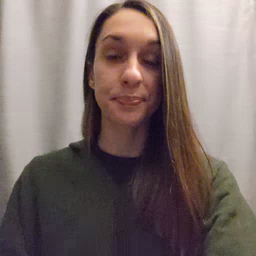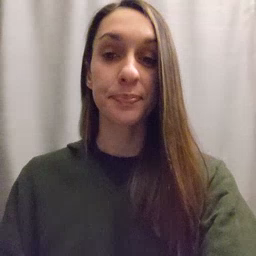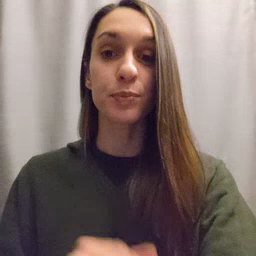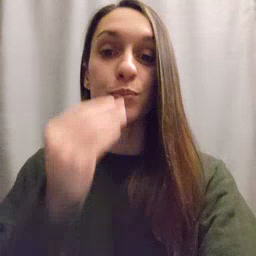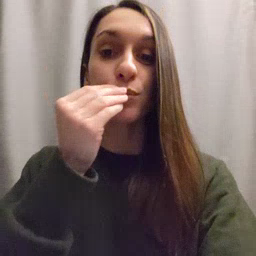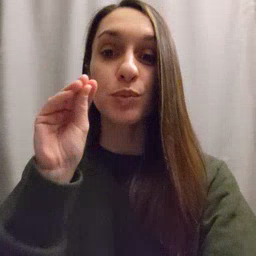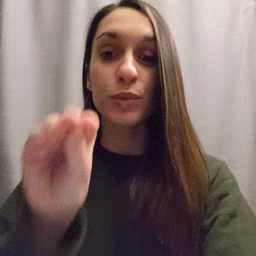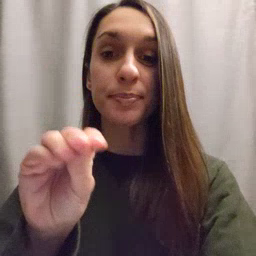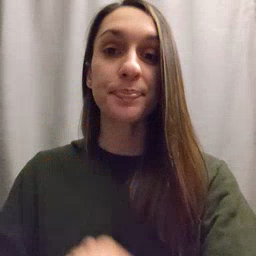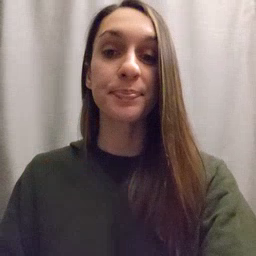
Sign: kiss